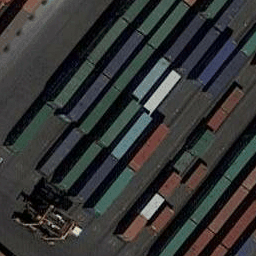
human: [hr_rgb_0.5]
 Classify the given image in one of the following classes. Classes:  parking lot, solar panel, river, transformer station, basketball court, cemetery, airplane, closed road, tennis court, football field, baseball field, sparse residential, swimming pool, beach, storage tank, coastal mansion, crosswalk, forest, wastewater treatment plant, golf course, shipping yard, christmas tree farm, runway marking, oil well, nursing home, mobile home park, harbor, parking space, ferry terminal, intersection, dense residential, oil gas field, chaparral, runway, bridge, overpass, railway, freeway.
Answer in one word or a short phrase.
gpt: shipping yard